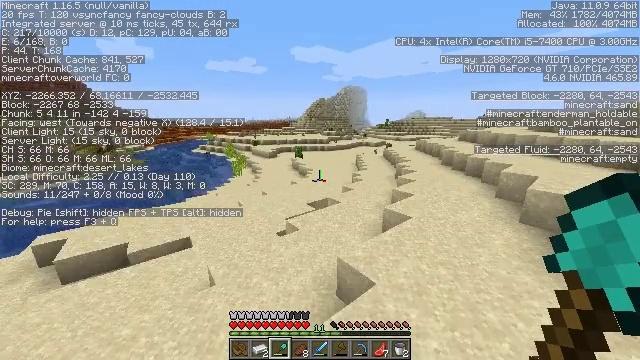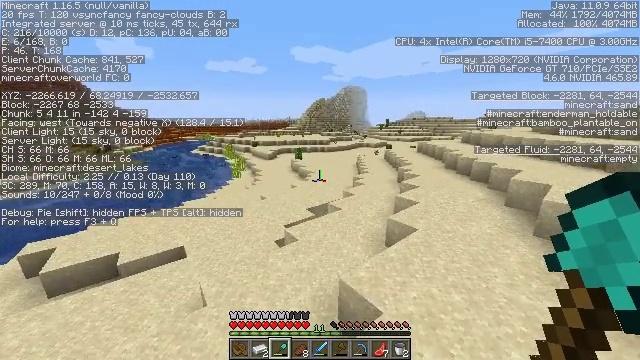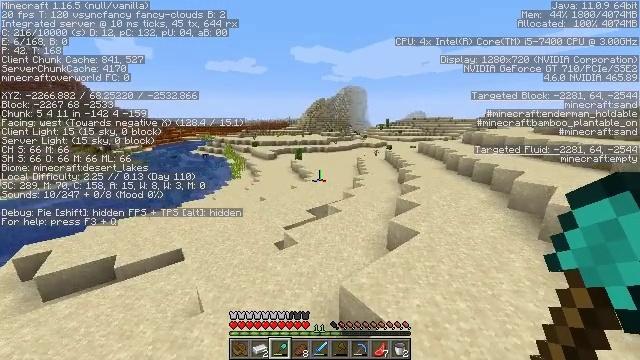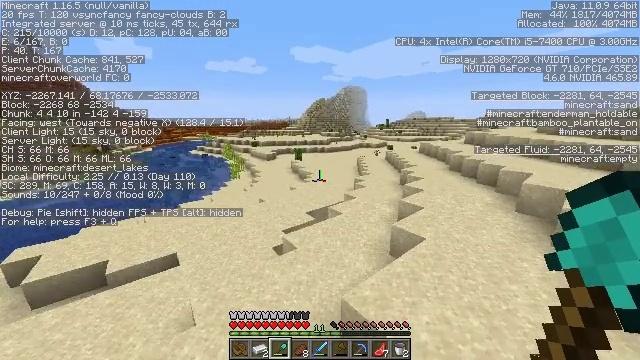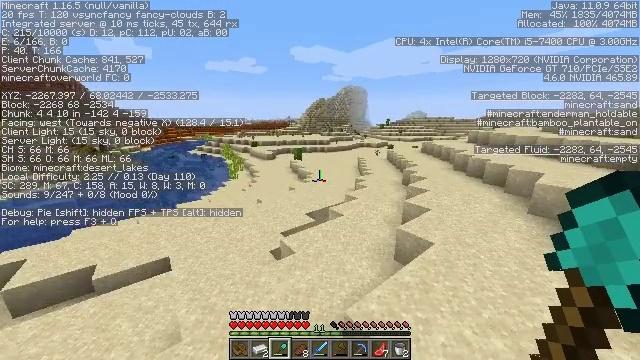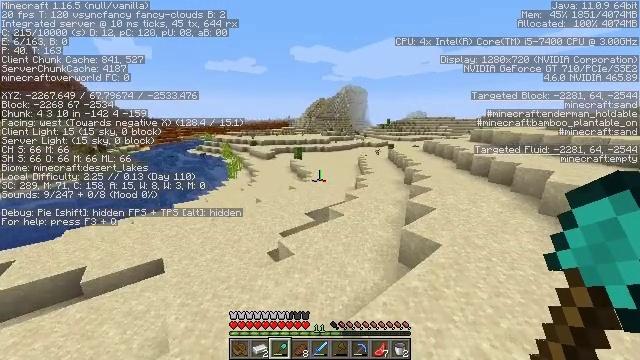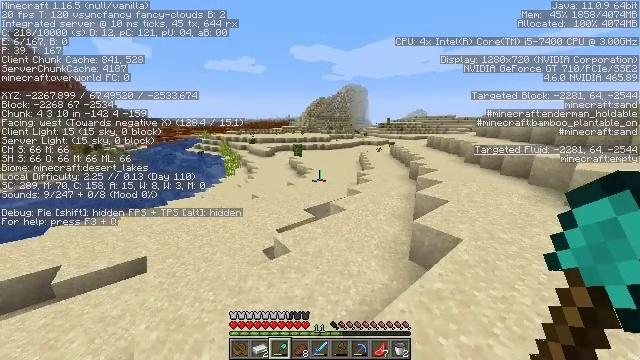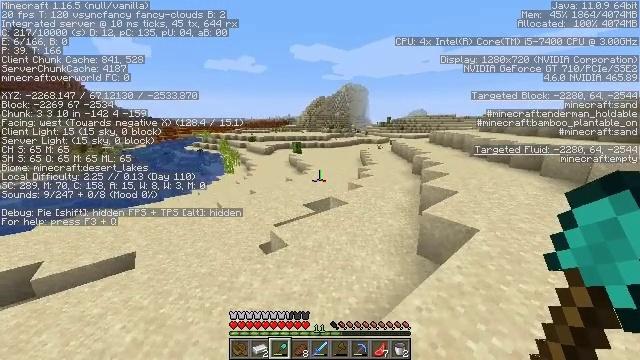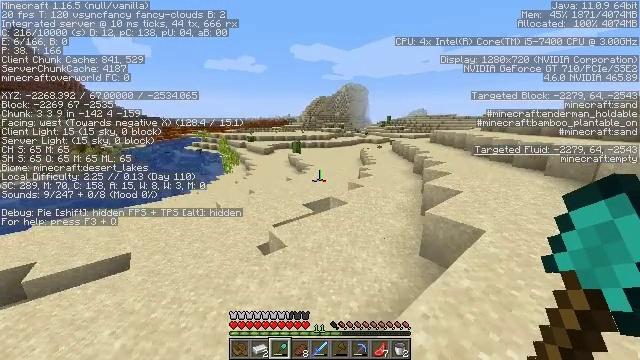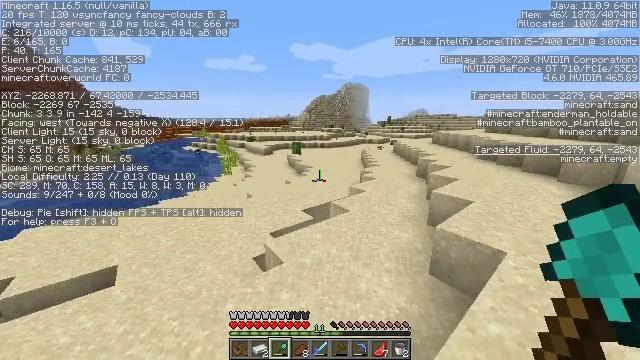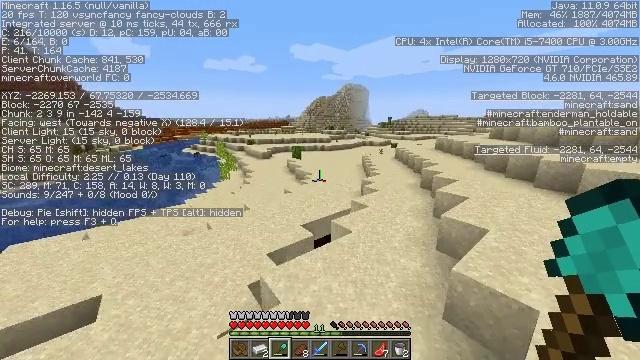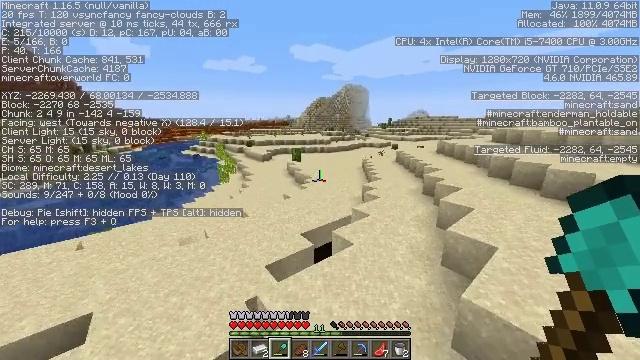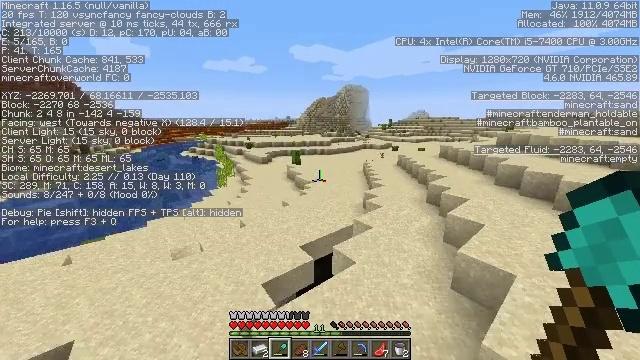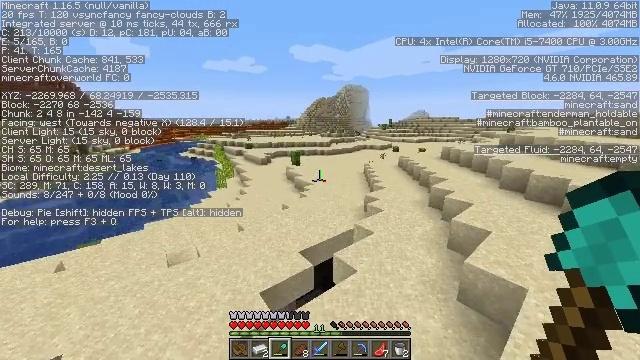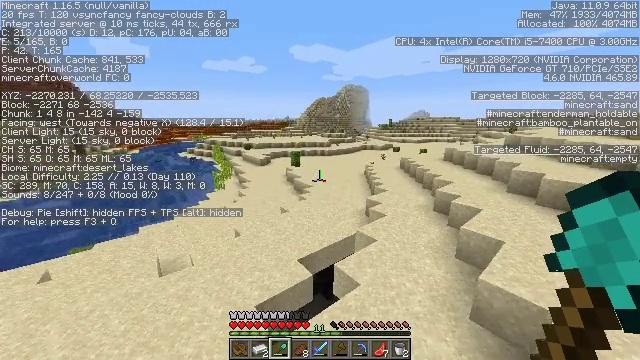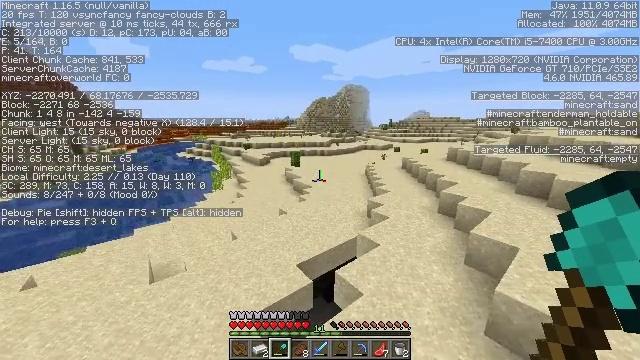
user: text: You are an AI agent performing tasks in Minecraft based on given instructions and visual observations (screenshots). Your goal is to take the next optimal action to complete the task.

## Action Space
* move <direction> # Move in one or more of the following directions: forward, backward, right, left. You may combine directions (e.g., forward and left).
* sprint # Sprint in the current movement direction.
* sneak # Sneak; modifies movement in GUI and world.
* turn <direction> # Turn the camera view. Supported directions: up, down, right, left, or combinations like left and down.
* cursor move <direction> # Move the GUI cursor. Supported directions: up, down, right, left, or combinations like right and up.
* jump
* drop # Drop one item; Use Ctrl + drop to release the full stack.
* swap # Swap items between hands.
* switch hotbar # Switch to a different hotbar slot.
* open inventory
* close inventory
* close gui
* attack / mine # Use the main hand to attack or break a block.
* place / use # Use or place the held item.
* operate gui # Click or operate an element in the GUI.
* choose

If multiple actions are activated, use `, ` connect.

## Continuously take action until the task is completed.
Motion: motion action
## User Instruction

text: Mine red sand from the ground.
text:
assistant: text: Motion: move forward, jump
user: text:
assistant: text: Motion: move forward, jump
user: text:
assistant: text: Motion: move forward, jump
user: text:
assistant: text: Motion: move forward, jump
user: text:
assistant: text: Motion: move forward, jump
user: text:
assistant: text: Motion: move forward, jump
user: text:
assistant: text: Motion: move forward, jump
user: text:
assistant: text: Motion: move forward, sprint, jump
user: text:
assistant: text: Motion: move forward, sprint, jump
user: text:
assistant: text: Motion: move forward, sprint, jump
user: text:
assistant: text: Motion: move forward, sprint, jump
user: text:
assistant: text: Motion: move forward, sprint, jump
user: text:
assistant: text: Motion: move forward, jump
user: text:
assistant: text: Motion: move forward, jump
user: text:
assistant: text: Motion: move forward, jump
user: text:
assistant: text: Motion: move forward, jump
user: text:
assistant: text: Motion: move forward, jump
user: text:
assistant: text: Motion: move forward, jump
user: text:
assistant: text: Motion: move forward, jump
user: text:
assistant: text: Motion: move forward, jump
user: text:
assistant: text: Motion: move forward, jump
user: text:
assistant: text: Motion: move forward, turn left and down, jump
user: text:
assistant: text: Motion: move forward, sprint, turn left and down, jump
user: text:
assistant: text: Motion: move forward, sprint, turn left and down, jump
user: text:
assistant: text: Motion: move forward, sprint, turn left and down, jump
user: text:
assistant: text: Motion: move forward, sprint, turn left and down, jump
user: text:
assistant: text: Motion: move forward, sprint, turn left, jump
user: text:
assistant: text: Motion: move forward, turn left, jump
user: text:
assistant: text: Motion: move forward, turn up, jump
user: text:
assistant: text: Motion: move forward, turn up, jump